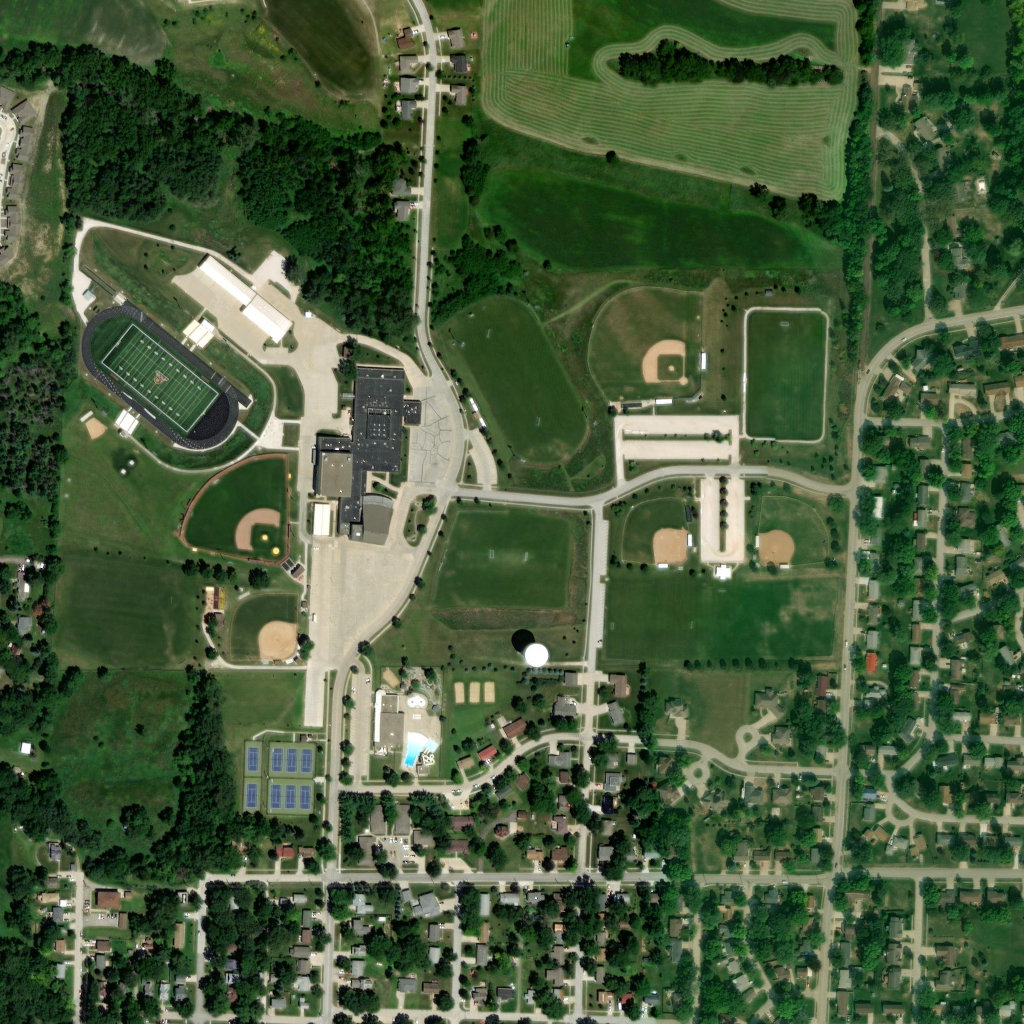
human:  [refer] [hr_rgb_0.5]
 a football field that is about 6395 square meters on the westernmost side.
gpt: <box>[[9, 31, 21, 42, 0]]</box>